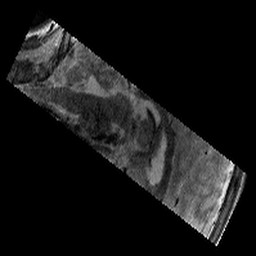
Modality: T2w
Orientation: sagittal
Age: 12
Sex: male
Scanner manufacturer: siemens
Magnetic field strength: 3 T
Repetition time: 7.7 s
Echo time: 0.067 s